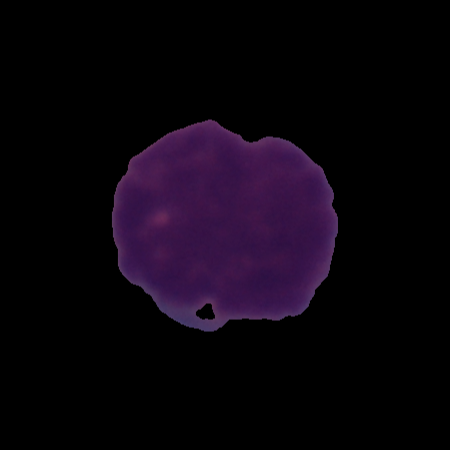
Label: cancer